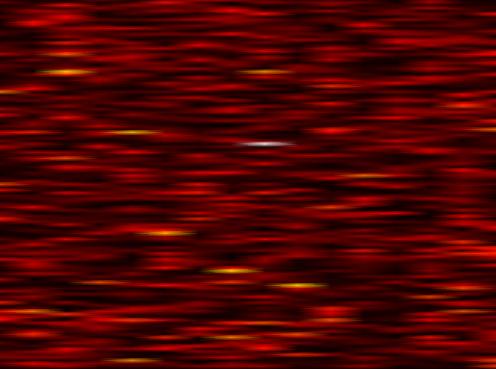
Label: FOFDM